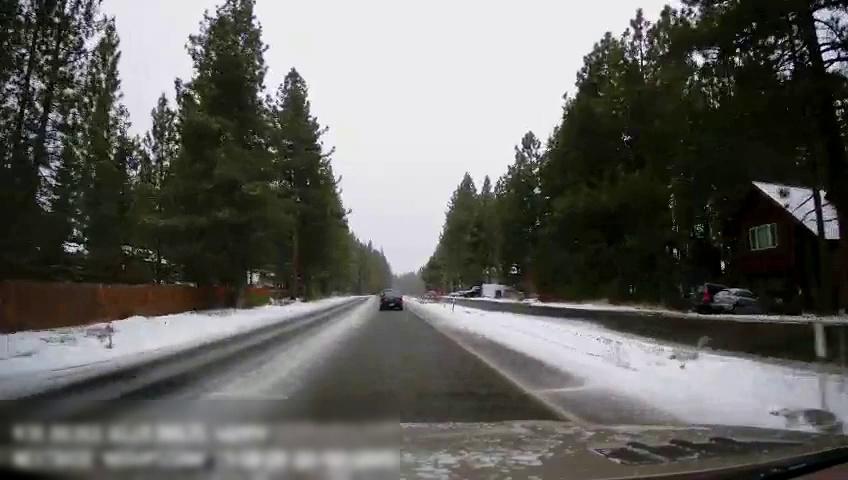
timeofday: Day
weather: Snowy
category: Drivable Space
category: Drivable Space
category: Vehicles | SUV
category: Vehicles | SUV
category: Vehicles | Car
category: Vehicles | Truck
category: Vehicles | Car
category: Lanes | Current Lane